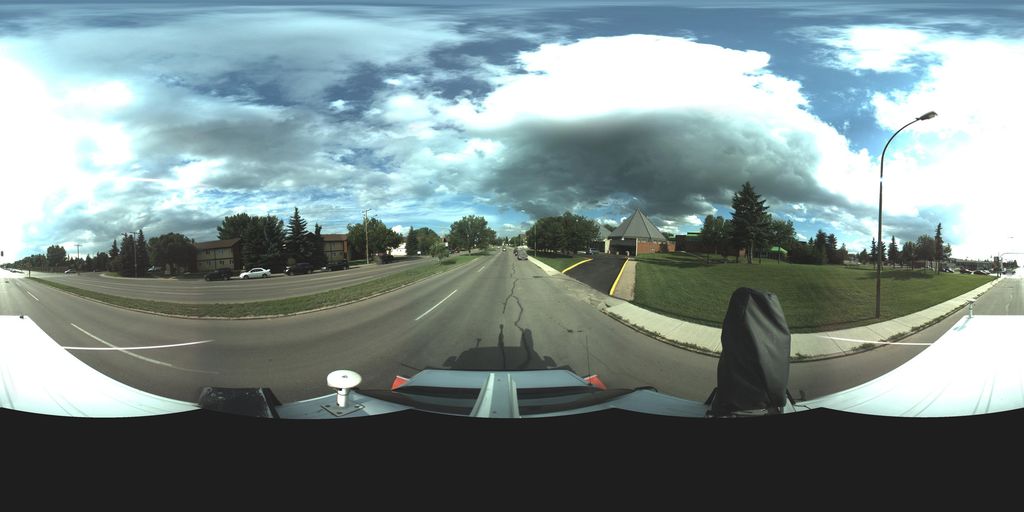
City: saskatoon